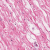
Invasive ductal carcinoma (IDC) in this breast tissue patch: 0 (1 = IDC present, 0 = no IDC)